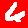
Digit: 6